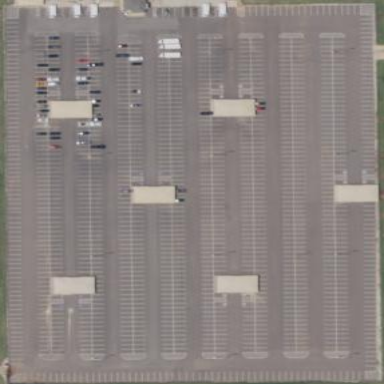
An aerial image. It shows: Parking area with park and ride facility.